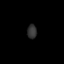
Tissue: prostate
Cell type: Endothelial cells
Senescence score: 0.7373
Nuclear area (px): 132
Mean DAPI intensity: 50.083